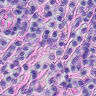
Metastatic tissue present: no